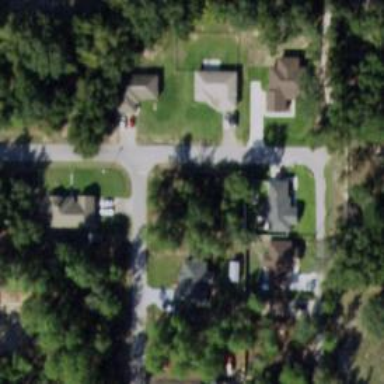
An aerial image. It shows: Residential road.